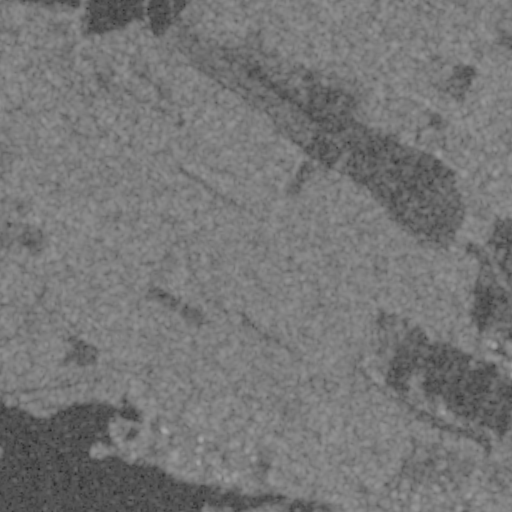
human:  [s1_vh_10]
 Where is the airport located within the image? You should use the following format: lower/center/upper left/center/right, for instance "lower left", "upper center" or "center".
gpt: The airport is located in the upper center of the image.
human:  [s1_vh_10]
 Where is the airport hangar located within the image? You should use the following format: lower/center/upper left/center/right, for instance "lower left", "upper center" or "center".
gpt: The airport hangar is located in the upper center of the image.
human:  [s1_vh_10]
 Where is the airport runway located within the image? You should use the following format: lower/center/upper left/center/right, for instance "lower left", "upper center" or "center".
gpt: The airport runway is located in the upper center of the image.
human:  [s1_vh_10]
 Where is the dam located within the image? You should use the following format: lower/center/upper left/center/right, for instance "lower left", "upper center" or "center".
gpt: The dam is located in the lower left of the image.
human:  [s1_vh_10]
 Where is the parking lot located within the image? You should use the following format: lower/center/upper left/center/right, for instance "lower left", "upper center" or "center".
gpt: The parking lot is located in the lower left of the image.
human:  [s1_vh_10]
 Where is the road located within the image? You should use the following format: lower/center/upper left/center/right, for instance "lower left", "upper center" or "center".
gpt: There is no road in the image.

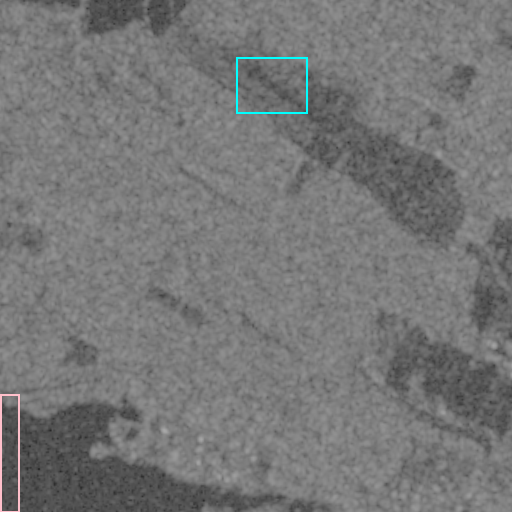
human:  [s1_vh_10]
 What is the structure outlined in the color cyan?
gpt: The structure outlined in cyan is an airport.
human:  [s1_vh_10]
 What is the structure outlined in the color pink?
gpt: The structure outlined in pink is a dam.
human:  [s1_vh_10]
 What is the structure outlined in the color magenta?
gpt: There is no magenta outline.